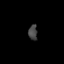
Tissue: prostate
Cell type: B cells
Senescence score: 0.6851
Nuclear area (px): 129
Mean DAPI intensity: 70.504